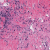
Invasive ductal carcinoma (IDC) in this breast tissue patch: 0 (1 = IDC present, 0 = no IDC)